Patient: sex M, age 72
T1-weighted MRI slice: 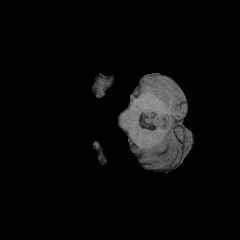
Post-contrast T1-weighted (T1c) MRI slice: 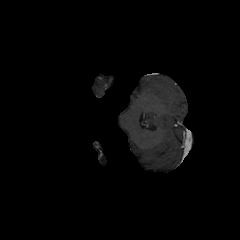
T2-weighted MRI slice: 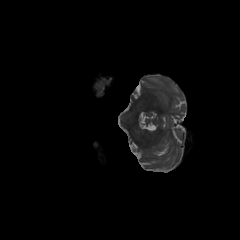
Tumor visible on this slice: no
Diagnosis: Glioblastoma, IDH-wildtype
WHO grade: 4